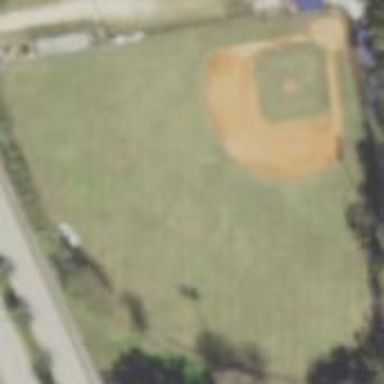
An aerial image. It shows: Baseball pitch for leisure land activities.